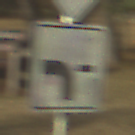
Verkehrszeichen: VerlaufVorfahrtsstrasse6
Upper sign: Vorfahrtsstrasse
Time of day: SunriseSunset
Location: Outdoor (Nature)
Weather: Clear
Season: NotSpecified
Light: Natural